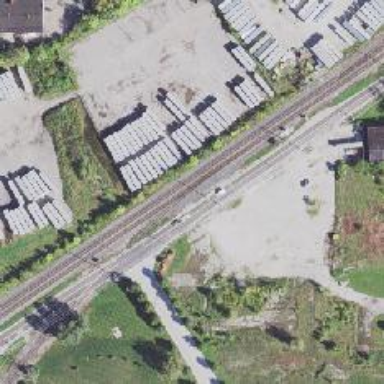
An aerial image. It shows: Railway junction.